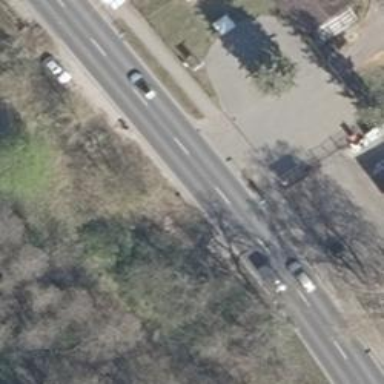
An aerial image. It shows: Secondary road with asphalt surface.